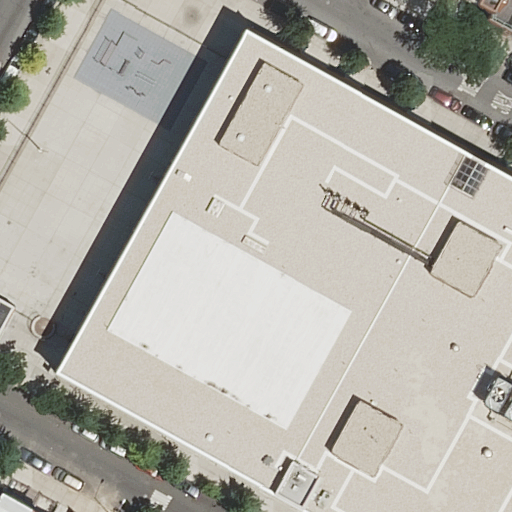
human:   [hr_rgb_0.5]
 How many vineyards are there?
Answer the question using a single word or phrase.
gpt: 0

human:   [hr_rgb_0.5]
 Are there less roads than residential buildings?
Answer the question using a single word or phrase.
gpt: yes

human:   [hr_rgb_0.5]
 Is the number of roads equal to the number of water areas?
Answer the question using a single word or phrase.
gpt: no

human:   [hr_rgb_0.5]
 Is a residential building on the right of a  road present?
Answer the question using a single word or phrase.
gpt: yes

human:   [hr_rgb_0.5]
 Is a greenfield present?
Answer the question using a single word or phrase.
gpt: no

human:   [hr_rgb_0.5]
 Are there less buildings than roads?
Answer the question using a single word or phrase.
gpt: no

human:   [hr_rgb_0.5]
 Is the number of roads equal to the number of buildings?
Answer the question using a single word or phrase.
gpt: no

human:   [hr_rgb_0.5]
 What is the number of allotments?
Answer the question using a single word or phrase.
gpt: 0

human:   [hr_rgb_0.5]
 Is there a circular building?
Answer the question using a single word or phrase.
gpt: no

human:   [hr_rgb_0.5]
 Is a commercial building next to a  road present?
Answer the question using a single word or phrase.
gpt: no

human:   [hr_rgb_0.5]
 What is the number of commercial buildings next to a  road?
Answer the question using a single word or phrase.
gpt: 0

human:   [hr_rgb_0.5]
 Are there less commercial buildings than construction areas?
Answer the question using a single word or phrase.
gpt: no

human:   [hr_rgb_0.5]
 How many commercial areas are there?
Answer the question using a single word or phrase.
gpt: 0

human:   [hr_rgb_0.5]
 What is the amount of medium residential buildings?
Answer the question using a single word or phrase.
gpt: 2

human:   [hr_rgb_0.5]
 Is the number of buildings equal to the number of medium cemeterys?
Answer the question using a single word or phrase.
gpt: no

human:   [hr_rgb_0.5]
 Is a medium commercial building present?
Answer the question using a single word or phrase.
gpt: no

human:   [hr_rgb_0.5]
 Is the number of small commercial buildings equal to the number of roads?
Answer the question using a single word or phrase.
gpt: no

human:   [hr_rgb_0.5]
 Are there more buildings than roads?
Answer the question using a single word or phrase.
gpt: yes

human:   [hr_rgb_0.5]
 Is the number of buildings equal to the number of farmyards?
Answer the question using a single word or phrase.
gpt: no

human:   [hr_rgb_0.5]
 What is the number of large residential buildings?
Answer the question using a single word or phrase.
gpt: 0

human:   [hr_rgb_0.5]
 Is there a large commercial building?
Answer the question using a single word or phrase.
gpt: no

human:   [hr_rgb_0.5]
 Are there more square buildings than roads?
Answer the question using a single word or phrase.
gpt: no

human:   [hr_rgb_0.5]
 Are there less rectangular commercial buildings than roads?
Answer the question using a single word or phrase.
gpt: yes

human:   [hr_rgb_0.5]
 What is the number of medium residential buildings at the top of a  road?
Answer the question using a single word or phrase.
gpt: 1

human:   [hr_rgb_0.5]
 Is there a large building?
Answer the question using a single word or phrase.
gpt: no

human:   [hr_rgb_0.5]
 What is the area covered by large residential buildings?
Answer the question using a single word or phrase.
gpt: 0m2

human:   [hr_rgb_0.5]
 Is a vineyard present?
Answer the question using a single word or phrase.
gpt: no

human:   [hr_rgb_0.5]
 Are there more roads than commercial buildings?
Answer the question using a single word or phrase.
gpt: yes

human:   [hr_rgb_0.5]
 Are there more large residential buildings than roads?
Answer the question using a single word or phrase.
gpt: no

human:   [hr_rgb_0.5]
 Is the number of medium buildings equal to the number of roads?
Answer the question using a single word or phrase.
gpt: no

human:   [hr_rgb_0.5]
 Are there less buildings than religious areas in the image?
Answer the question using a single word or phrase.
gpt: no

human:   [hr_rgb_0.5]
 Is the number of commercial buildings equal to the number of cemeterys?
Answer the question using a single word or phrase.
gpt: yes

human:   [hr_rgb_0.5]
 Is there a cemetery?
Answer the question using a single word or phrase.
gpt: no

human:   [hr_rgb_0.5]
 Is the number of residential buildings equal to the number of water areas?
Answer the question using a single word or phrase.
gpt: no

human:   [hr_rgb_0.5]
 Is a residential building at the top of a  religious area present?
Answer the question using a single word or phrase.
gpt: no

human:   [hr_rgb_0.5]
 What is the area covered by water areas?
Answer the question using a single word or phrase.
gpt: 0m2

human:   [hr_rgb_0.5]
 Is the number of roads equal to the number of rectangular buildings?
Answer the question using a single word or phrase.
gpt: no